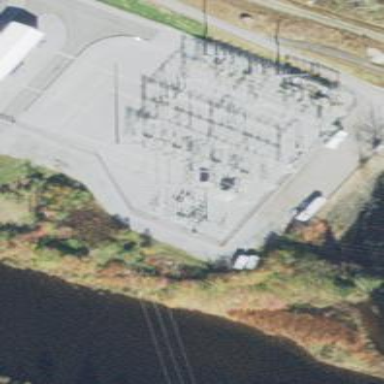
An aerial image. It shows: Outdoor distribution power substation.